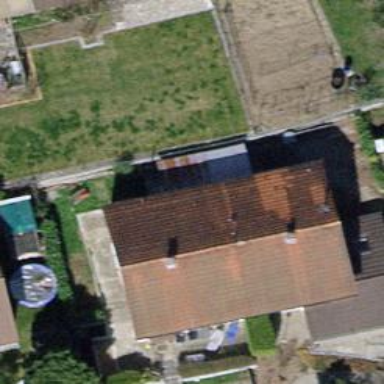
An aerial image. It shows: Semidetached house with gabled roof.